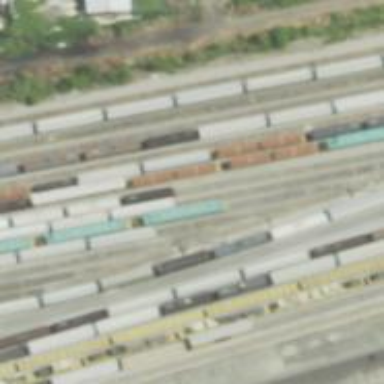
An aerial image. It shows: Railway siding for service.